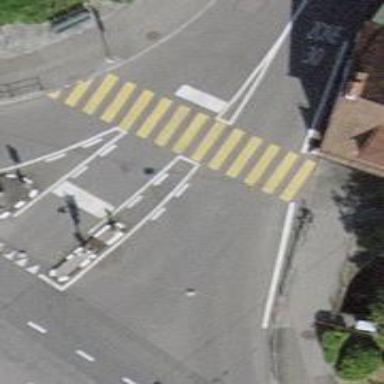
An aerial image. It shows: Road with traffic signals for signaling.